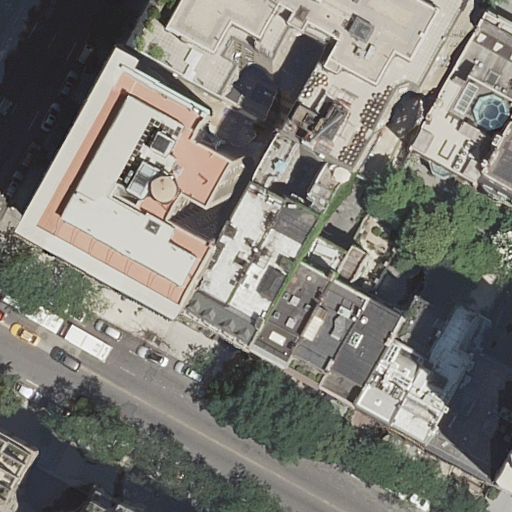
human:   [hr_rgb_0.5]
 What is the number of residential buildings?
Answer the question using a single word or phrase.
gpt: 14

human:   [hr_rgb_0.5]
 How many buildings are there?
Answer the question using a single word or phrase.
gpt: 14

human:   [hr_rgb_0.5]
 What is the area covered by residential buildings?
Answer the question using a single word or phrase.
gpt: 4828m2

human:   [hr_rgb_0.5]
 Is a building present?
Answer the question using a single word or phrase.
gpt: yes

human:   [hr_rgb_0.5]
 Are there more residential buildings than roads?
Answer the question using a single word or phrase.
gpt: yes

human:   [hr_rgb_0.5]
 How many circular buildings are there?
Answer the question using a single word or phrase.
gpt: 0

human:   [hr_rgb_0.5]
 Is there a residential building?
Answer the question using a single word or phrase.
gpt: yes

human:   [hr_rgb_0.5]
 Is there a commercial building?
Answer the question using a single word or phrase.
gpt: no

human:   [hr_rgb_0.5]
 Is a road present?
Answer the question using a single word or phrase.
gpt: yes

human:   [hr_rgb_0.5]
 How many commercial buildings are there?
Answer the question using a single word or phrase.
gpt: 0

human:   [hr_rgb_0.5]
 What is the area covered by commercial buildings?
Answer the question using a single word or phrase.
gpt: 0m2

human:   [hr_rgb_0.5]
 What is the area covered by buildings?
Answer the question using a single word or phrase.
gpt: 4828m2

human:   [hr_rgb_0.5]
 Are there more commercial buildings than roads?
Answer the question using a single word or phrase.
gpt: no

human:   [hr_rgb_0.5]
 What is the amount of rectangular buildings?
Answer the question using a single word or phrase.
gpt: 7

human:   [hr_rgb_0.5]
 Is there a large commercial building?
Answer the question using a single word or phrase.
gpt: no

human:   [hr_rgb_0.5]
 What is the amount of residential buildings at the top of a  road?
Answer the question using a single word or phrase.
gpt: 9

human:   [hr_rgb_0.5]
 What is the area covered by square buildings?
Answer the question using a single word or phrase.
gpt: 0m2

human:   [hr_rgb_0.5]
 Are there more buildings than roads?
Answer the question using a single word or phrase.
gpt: yes

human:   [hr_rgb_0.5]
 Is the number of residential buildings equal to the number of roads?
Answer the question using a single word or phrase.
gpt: no

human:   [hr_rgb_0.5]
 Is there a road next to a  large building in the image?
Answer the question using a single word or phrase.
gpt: yes

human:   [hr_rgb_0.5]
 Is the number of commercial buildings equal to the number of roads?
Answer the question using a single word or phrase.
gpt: no

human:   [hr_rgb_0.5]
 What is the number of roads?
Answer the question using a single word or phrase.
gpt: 2

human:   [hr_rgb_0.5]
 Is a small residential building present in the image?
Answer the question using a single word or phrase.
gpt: yes

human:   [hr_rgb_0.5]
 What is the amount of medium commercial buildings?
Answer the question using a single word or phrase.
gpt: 0

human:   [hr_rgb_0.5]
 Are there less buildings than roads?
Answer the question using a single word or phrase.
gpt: no

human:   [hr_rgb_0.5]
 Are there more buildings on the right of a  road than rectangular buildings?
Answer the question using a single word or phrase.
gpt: yes

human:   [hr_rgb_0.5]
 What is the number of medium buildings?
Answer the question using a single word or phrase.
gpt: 10

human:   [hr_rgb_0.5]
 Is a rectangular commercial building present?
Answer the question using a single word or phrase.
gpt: no

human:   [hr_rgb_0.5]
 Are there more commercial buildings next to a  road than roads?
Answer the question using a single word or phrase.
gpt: no

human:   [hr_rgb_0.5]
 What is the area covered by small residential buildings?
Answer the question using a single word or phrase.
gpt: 73m2

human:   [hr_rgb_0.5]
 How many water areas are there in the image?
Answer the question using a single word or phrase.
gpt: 0

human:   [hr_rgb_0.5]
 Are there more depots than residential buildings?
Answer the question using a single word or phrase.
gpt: no

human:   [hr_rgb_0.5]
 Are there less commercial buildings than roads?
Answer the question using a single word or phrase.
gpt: yes

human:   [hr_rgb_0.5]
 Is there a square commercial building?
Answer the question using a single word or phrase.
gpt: no

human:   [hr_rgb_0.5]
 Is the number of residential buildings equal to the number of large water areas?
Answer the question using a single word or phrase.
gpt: no

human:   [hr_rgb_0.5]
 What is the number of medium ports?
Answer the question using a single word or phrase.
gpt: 0

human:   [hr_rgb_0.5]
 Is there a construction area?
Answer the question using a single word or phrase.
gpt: no

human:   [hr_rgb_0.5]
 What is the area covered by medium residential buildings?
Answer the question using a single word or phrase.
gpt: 2498m2

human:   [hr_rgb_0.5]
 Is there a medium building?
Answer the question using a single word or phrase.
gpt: yes

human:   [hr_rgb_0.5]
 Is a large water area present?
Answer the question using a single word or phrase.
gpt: no

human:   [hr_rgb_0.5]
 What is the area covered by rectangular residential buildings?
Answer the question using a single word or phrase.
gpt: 1163m2

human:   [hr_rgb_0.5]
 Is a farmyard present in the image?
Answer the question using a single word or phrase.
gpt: no

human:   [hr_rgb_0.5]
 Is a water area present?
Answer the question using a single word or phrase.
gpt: no

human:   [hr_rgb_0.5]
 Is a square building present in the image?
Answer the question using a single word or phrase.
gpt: no

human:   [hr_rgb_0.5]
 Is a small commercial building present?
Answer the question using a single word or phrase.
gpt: no

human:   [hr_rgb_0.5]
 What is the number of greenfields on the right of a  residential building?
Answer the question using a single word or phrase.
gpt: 0

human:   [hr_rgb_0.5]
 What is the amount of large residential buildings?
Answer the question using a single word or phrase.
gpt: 2

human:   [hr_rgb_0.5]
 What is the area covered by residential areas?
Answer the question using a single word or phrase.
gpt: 0m2

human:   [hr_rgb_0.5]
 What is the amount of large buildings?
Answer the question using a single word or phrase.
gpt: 2

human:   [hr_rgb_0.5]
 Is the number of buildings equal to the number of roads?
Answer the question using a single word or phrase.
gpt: no

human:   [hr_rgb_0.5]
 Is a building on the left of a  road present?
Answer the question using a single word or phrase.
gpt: yes

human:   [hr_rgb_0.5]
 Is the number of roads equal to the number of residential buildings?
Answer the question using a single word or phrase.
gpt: no

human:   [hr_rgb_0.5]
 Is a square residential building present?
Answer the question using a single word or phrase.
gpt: no

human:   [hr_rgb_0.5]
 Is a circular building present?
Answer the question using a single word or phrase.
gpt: no

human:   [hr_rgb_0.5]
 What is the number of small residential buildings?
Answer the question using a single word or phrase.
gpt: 2

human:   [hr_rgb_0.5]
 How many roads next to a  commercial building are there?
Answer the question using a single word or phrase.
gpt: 0

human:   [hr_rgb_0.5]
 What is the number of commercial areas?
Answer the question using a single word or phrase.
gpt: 0

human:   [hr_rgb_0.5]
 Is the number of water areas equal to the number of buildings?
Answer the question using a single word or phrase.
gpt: no

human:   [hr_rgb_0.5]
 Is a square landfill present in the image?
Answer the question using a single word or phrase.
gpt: no

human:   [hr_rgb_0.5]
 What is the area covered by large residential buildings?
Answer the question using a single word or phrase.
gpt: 2255m2

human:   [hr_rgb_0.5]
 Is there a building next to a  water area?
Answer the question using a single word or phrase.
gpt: no

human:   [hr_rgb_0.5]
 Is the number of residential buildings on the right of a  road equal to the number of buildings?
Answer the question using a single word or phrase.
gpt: no

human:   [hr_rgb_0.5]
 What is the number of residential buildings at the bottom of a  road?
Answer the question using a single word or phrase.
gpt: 11

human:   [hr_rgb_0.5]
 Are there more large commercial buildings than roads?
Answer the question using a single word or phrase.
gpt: no